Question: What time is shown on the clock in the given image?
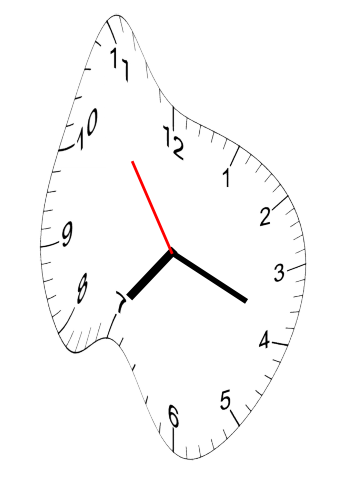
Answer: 07:18:54